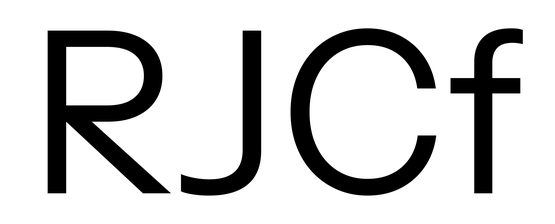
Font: InstrumentSans_Regular